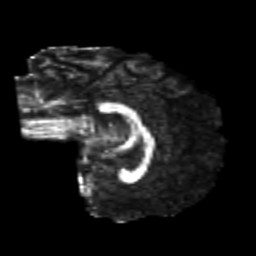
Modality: FA
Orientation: sagittal
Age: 24
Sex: female
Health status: healthy
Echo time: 0.074 s